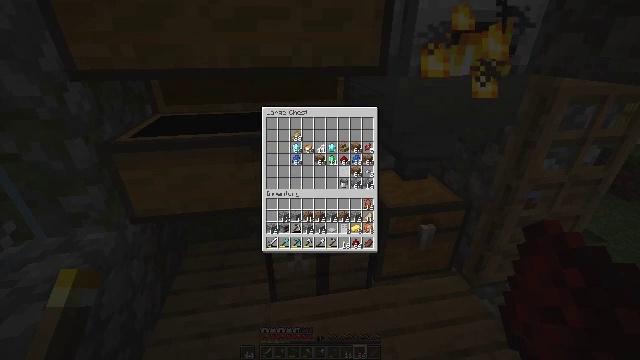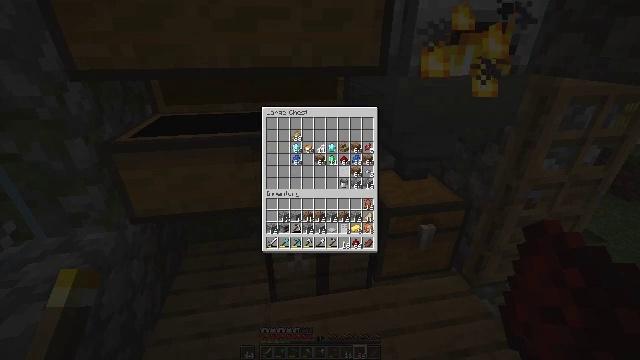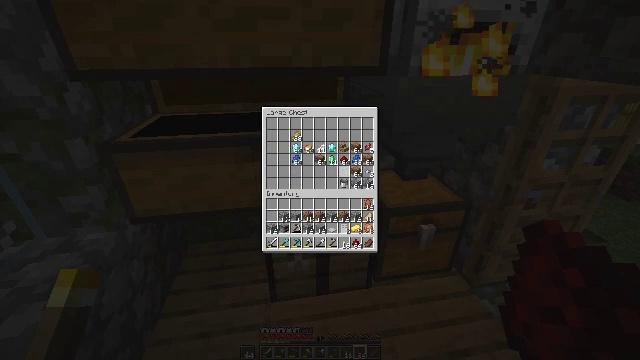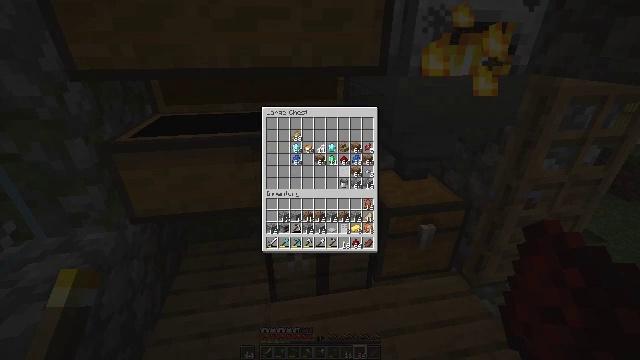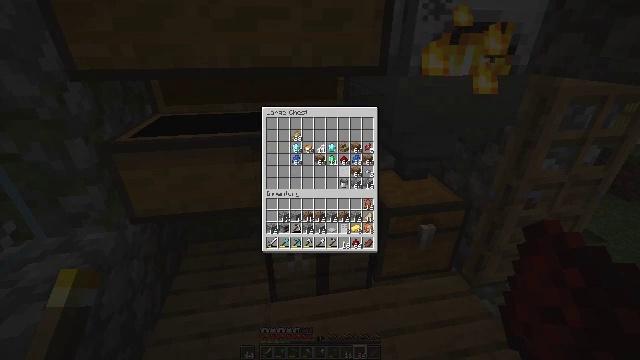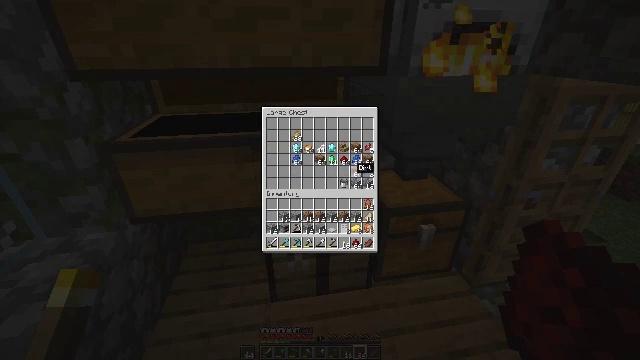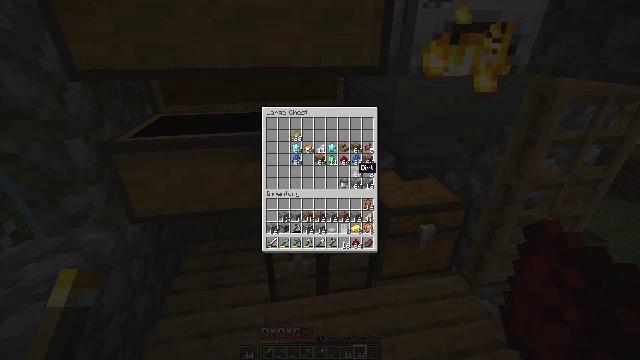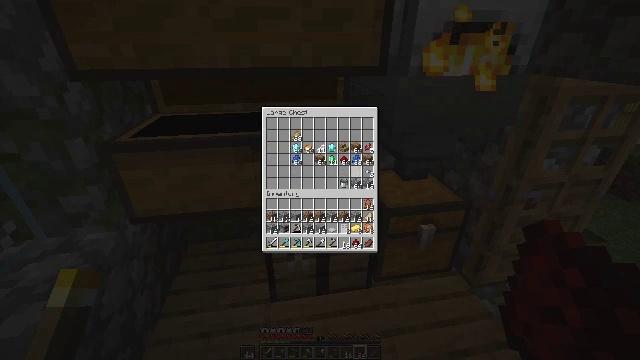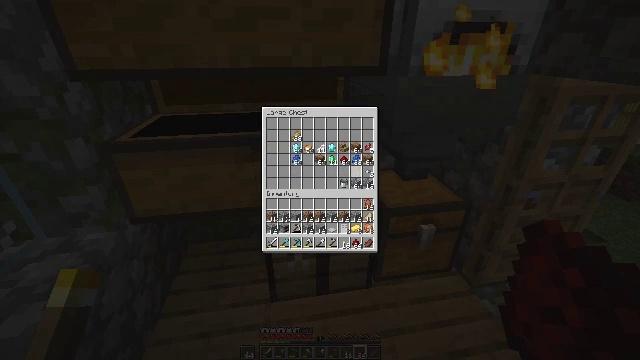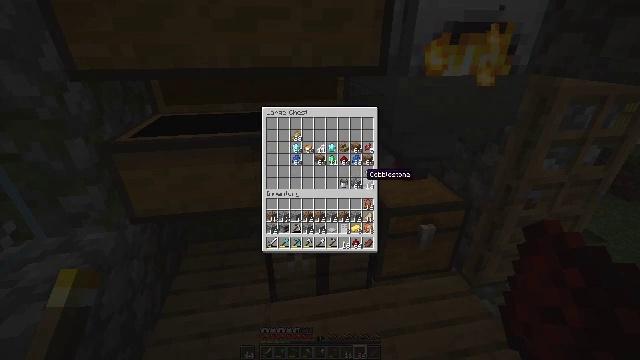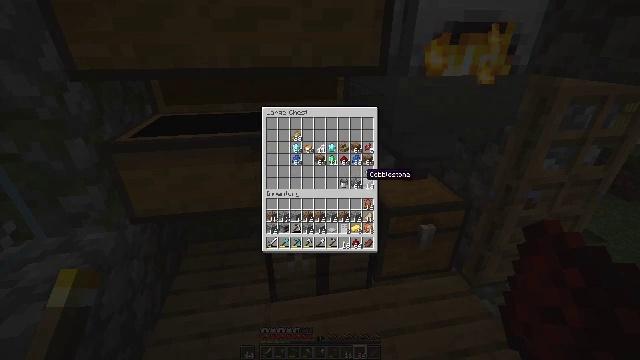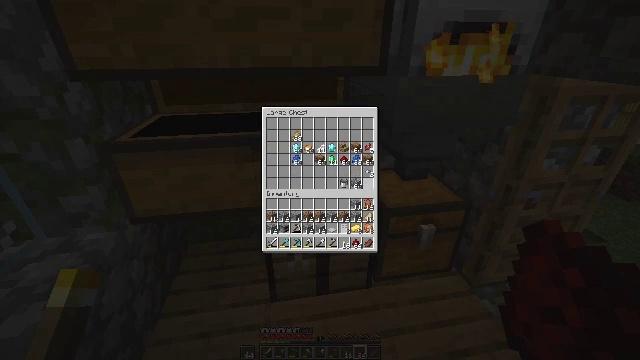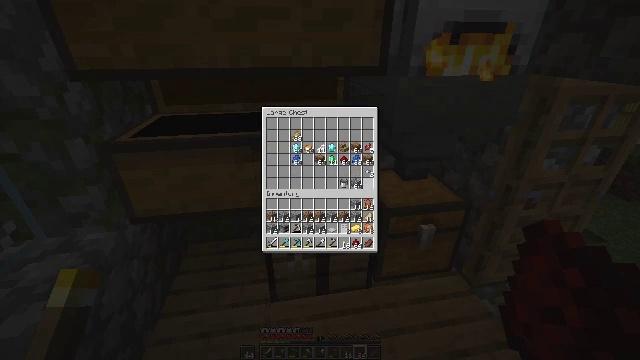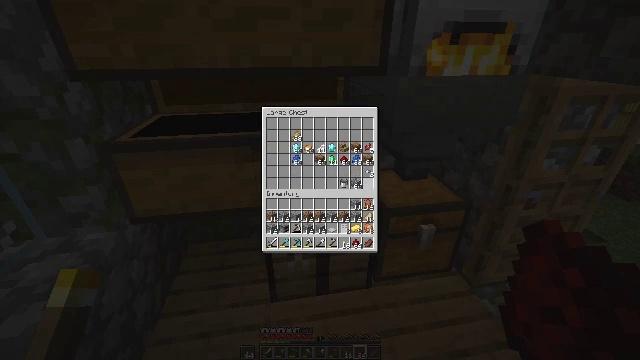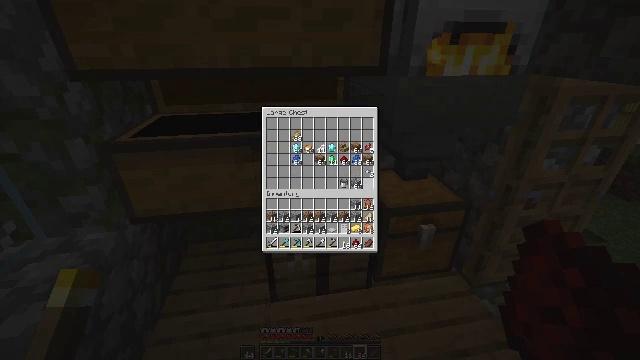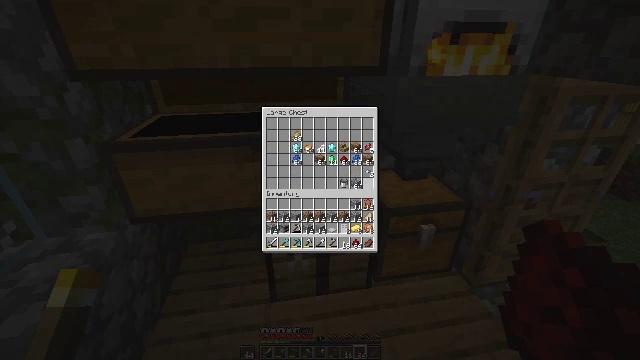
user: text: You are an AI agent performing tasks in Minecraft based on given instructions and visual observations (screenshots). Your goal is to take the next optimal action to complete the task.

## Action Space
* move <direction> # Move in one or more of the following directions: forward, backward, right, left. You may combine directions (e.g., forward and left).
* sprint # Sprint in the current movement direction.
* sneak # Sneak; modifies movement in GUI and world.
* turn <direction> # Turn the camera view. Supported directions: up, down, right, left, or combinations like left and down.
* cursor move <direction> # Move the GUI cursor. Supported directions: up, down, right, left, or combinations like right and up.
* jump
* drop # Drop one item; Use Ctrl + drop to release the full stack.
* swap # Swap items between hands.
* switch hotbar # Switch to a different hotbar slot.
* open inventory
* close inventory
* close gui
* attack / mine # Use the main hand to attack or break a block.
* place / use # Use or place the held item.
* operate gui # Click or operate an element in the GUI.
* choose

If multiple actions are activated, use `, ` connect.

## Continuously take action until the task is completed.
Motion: motion action
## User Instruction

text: Smash the iron door for recycling.
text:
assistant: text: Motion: sneak
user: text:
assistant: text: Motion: sneak
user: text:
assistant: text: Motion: sneak, attack / mine
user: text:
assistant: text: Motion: sneak, attack / mine
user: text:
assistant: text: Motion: sneak, attack / mine
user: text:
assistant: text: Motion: sneak
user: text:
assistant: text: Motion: sneak, attack / mine
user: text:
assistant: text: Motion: sneak, attack / mine
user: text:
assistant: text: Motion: sneak, attack / mine
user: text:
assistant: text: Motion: sneak
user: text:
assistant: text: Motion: sneak, attack / mine
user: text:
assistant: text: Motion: sneak, attack / mine
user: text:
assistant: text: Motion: sneak, attack / mine
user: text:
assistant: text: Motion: sneak, attack / mine
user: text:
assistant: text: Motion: sneak
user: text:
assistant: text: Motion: sneak
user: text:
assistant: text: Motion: sneak
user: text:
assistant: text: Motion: sneak
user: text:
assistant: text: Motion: sneak, turn left
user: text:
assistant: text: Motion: sneak, attack / mine
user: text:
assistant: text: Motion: sneak, attack / mine
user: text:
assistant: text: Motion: sneak, attack / mine
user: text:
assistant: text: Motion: sneak, attack / mine
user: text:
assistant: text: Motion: sneak, turn left
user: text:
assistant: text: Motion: sneak, turn left and up
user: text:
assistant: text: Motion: sneak
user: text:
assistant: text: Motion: sneak
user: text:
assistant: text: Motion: sneak
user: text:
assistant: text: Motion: sneak
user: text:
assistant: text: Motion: sneak, attack / mine